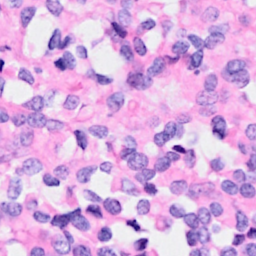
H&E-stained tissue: Breast